Field crop: maize
Growth stage: 2
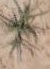
Species: salsola